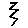
Label: zigzag